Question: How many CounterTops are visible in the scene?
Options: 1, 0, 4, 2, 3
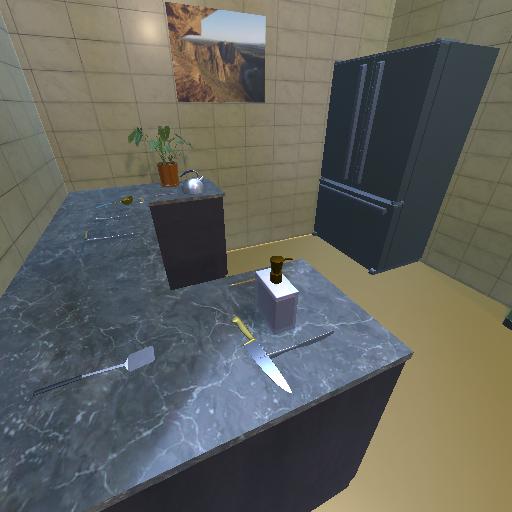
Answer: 1